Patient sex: M
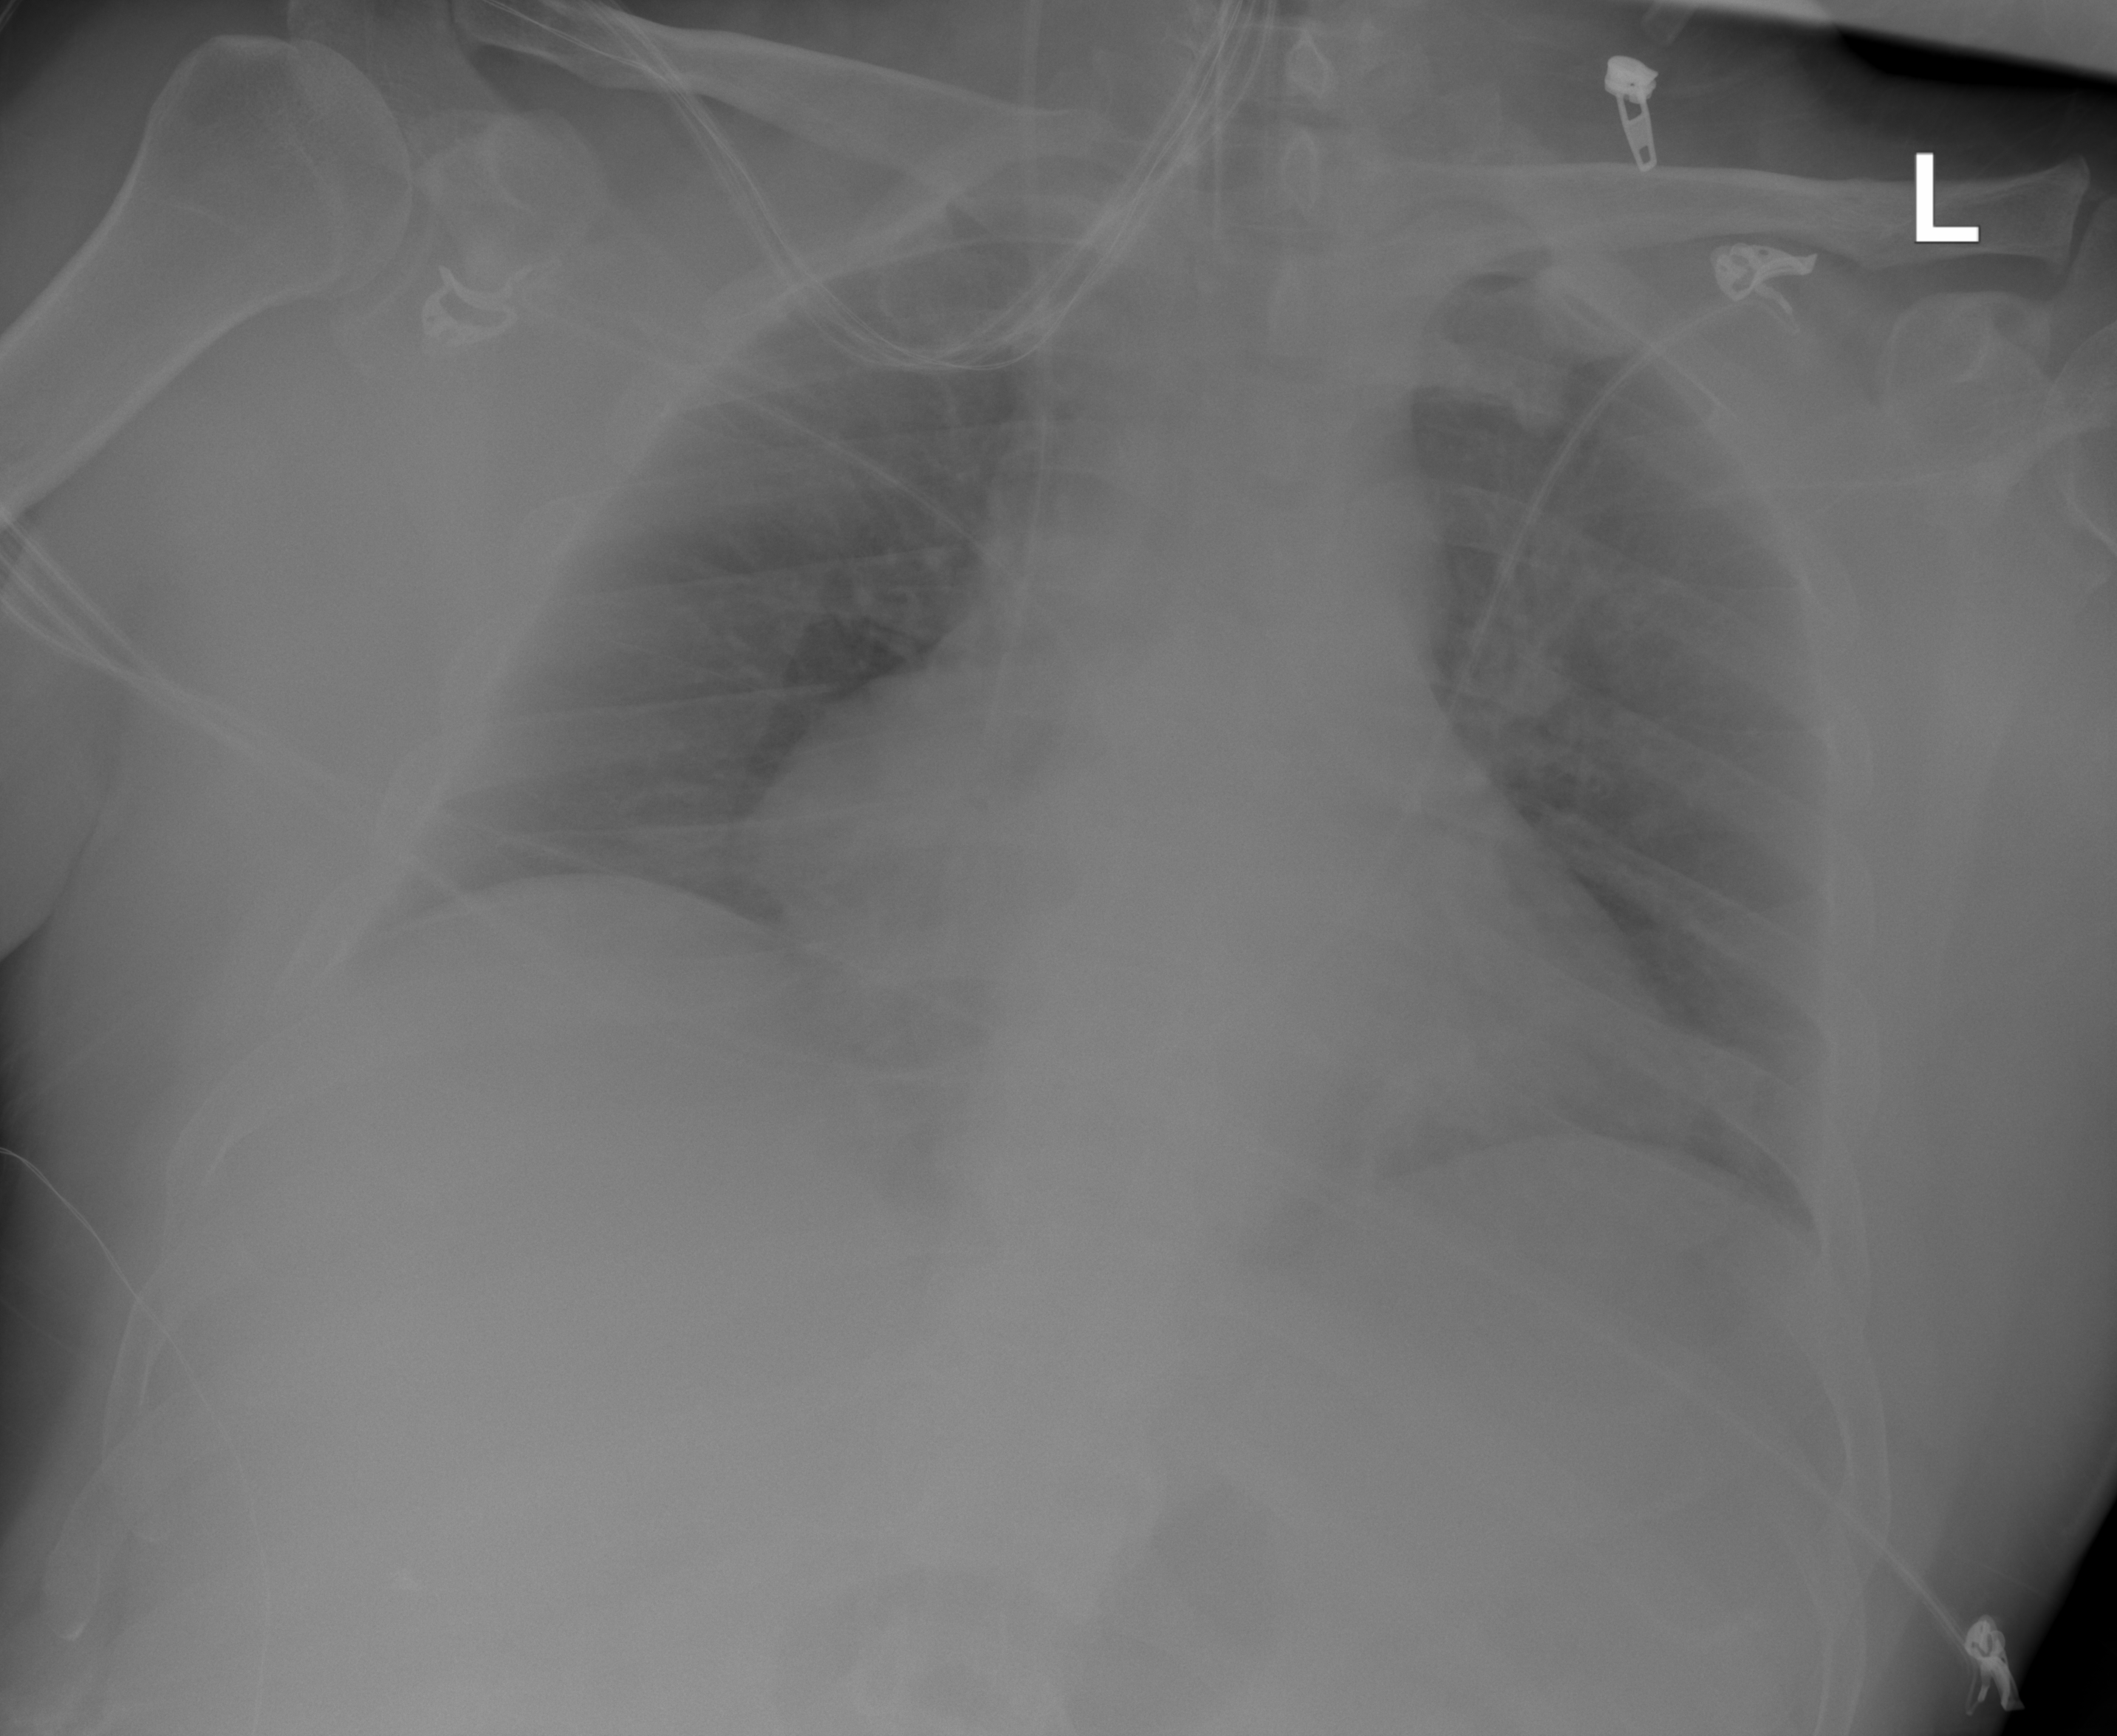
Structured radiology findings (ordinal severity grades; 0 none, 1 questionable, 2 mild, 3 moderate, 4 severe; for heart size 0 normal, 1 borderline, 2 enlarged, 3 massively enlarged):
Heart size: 2
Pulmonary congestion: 3
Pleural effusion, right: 0
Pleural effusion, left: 0
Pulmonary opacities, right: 0
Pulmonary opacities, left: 0
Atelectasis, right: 0
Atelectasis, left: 0